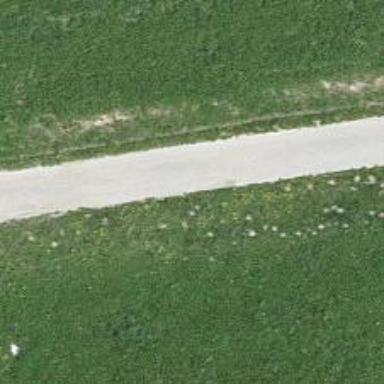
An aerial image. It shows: Gravel track with track type of grade3.